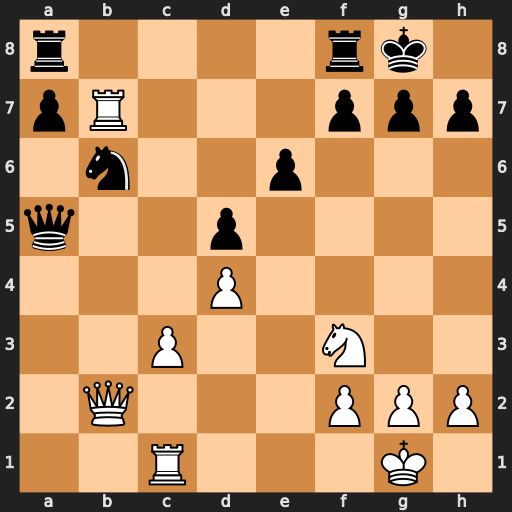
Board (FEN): r4rk1/pR3ppp/1n2p3/q2p4/3P4/2P2N2/1Q3PPP/2R3K1
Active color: w
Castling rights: -
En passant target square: -
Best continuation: Ra1 Nc4 Rxa5